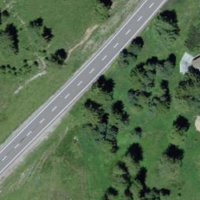
EUNIS habitat code: 26
Species observed at this site:
Nucifraga caryocatactes